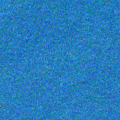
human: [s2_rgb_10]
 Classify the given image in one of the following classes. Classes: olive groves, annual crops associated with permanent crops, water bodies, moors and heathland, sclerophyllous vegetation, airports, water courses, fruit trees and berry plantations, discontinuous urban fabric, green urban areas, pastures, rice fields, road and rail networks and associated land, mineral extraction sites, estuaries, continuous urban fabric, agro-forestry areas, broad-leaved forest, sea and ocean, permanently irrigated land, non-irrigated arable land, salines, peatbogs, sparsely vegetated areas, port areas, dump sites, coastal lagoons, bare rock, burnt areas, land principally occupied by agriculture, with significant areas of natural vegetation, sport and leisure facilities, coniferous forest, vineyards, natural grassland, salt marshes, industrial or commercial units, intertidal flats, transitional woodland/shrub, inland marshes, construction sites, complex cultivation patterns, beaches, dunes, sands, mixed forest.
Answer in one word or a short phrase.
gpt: sea and ocean